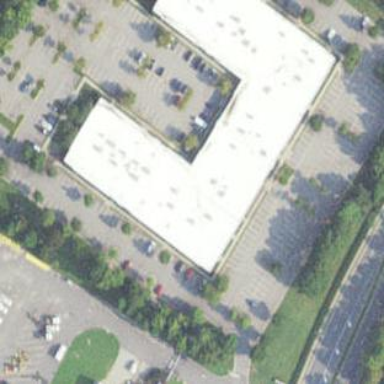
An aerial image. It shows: Commercial building.